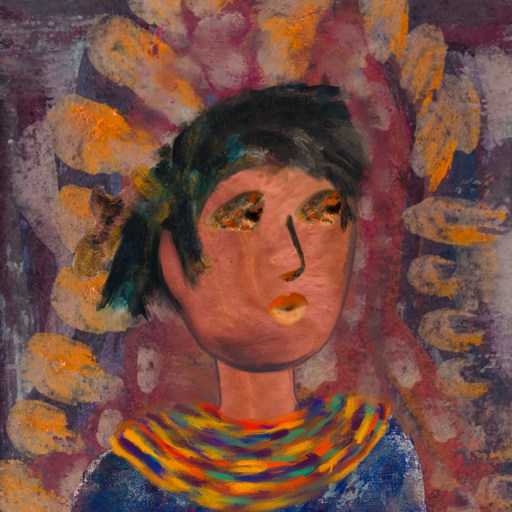
Background: Doll, Head And Neck Side: Mother_And_Son_Mother, Face Side: Gypsy_Queen, Bust: Irani, Hair Side: Pipe, Head Accessory: Blank, Second Necklace: An_Impression_2, Necklace: Blank, Baby: Blank